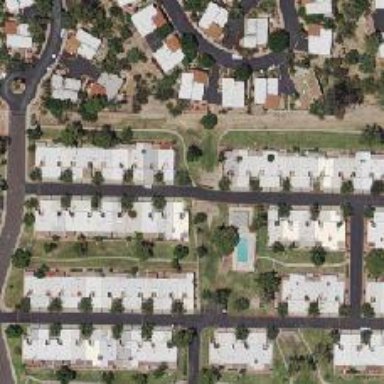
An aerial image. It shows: Residential road.